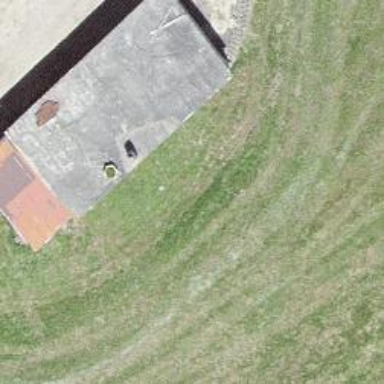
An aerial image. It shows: Garage.